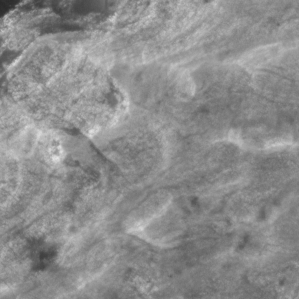
Label: non_frost